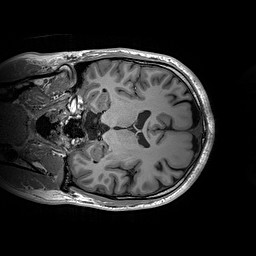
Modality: T1w
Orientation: coronal
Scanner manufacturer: siemens
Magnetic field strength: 3 T
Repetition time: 2.2 s
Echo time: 0.00244 s